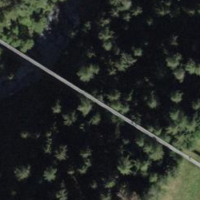
EUNIS habitat code: 41
Species observed at this site:
Silene dioica